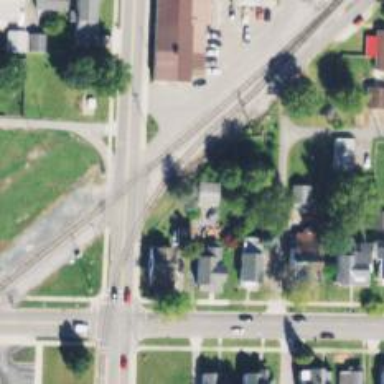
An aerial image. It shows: Crossing for the railway.